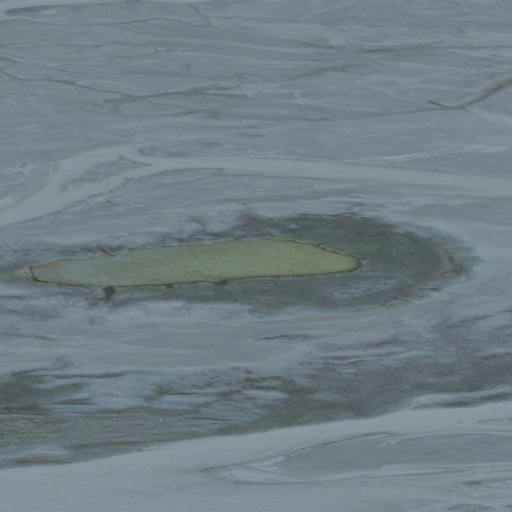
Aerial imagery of cape in Alaska named Martin Point containing only unknown